Question: My spec calls for a drop down OR two calender boxes along side a radio button group to control which is active, so I made this user control:
'''
<asp:RadioButton
GroupName="group1"
ID="DateMacroRadioButton"
runat="server"
Checked="true" />
<uc:DateMacroSelector ID="DateMacroSelector1" runat="server" />
<asp:RadioButton GroupName="group1"
ID="CustomDateRadioButton"
runat="server"
AutoPostBack="true" Text="" />
<uc:DateSelector ID="DateSelector1" runat="server" />
to
<uc:DateSelector ID="DateSelector1" runat="server" />
'''

I'd like enable/disable child controls using groups:
'''
<asp:RadioButton
GroupName="group1"
ID="DateMacroRadioButton"
runat="server"
Checked="true" />
<uc:EnableGroup ID="EnableGroup1" runat="server"
CheckBoxId="DateMacroRadioButton">
<uc:DateMacroSelector ID="DateMacroSelector1" runat="server" />
</uc:EnableGroup>
<asp:RadioButton GroupName="group1"
ID="CustomDateRadioButton"
runat="server"
AutoPostBack="true" Text="" />
<uc:EnableGroup ID="EnableGroup12 runat="server"
CheckBoxId="CustomDateRadioButton">
<uc:DateSelector ID="DateSelector1" runat="server" />
to
<uc:DateSelector ID="DateSelector1" runat="server" />
</uc:EnableGroup>
'''
How might I go about designing the user control that works this way?
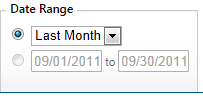
Answer: You could create a custom control, something like this ought to work (getting the "parsechildren" settings to make it work in the designer is always annoying but I think this is right):
'''
[ParseChildren(typeof(WebControl), ChildrenAsProperties = true,
DefaultProperty = "ChildControls"), NonVisualControl]
public class EnableGroup: Control
{
public EnableGroup() {
ChildControls = new Collection<WebControl>();
}
protected override void OnPreRender(EventArgs e)
{
foreach (WebControl ctl in Controls) {
ctl.Enabled = this.Enabled;
}
base.OnPreRender(e);
}
public Collection<WebControl> ChildControls
{
get;
protected set;
}
}
'''
But honestly, it might be just as easy to simply write an extension method or something, e.g.
'''
public static SetChildEnabled(this WebControl parent) {
foreach (WebControl ctl in parent.Controls) {
ctl.Enabled = parent.Enabled;
}
}
'''
Then just use any old control to wrap your groups...
'''
<asp:PlaceHolder runat="server" id="Group1">
</asp:PlaceHolder>
'''
and call that code on prerender:
'''
Group1.SetChildEnabled()
'''
You could make either work recursively pretty easily to handle deeper nested children if desired.
Come to think of it, you could probably just create a control that extends 'PlaceHolder' and skip the hard part above... if you want to be able to control what object types are allowed in your container, that's how you do it, but may be overkill.